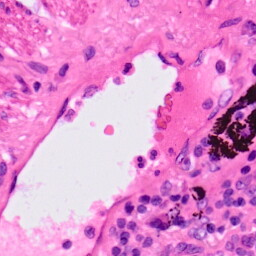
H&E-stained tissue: Lung